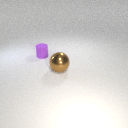
small purple rubber cylinder behind large brown metal sphere